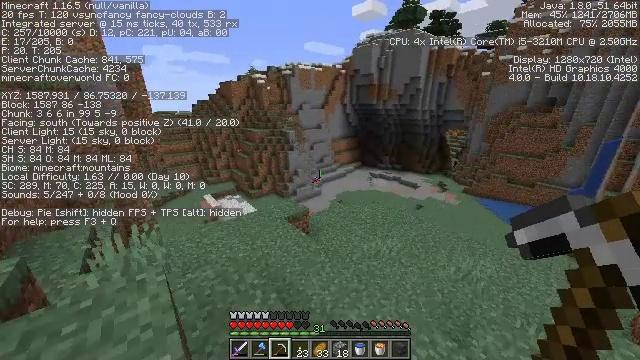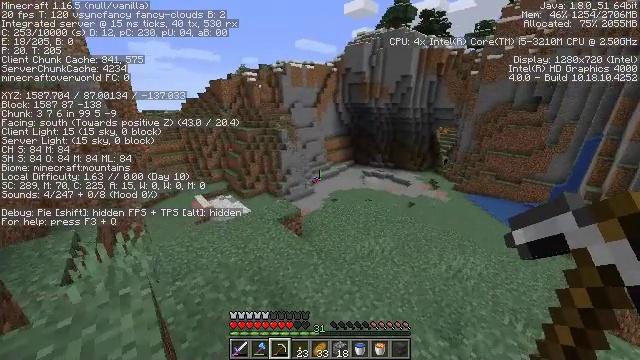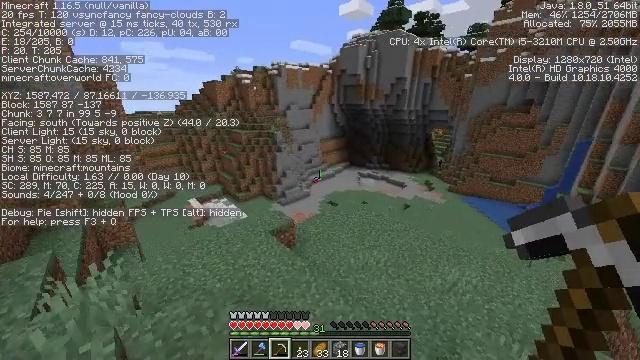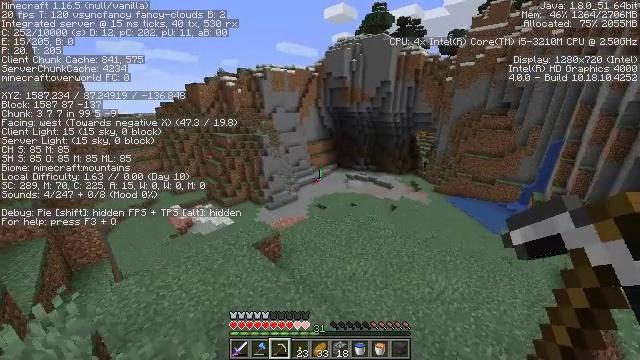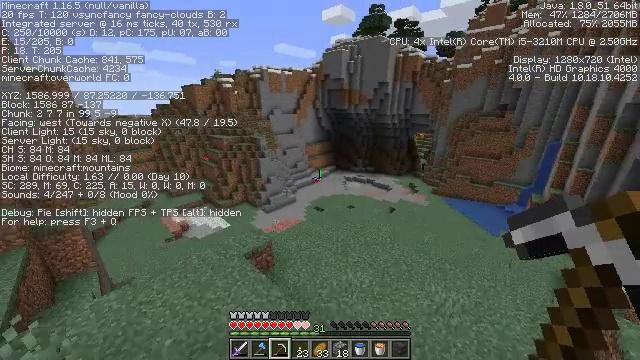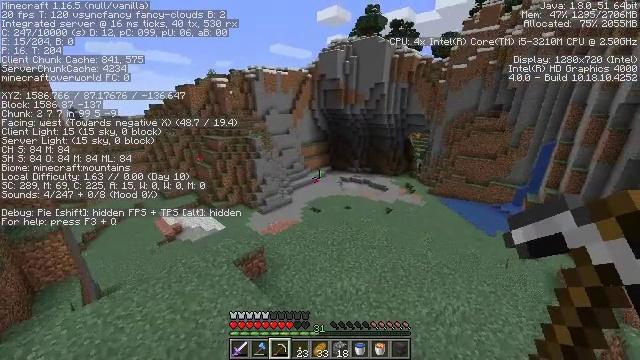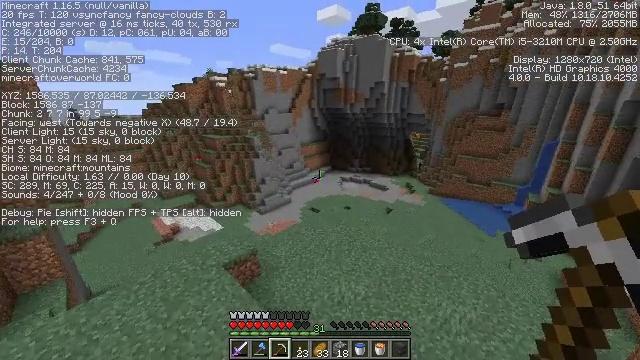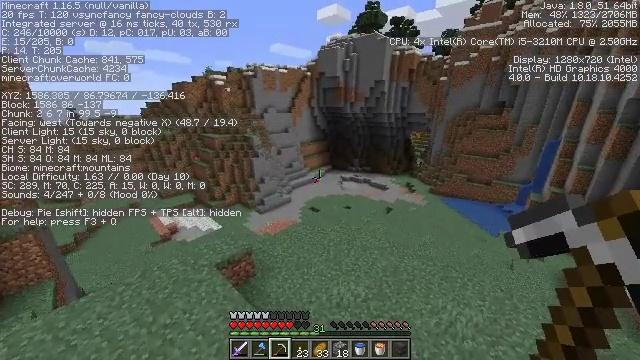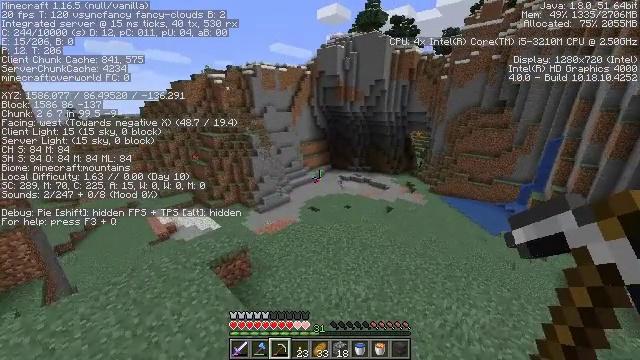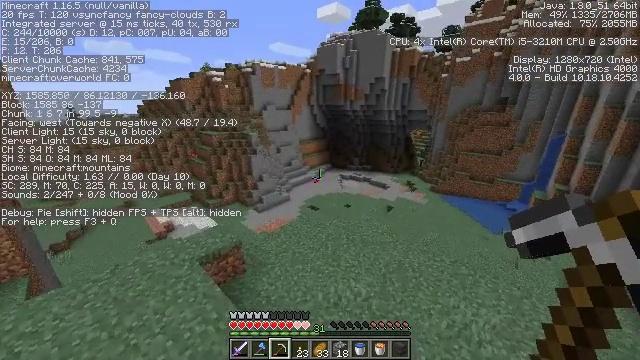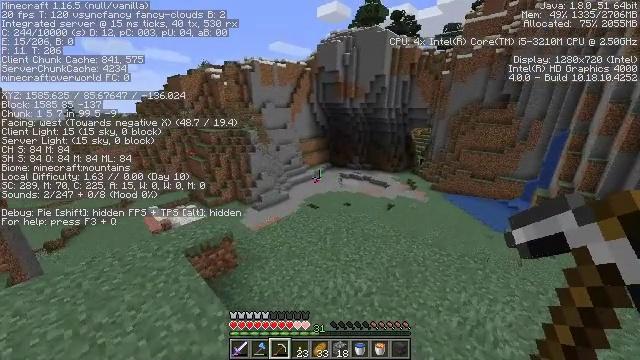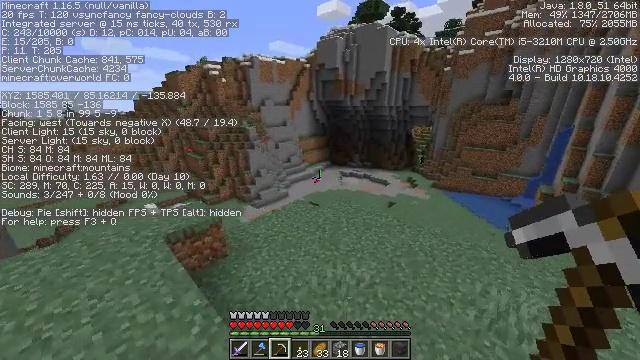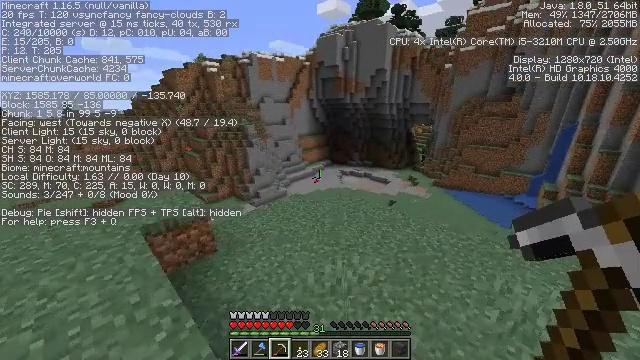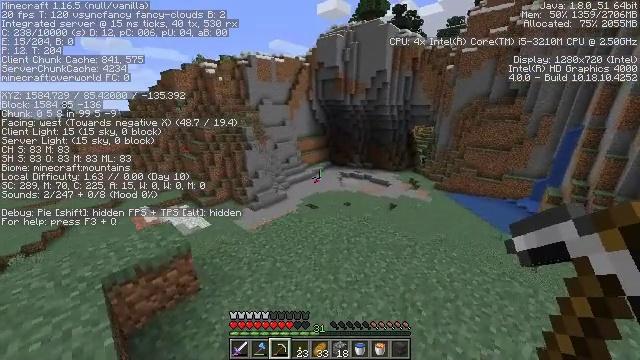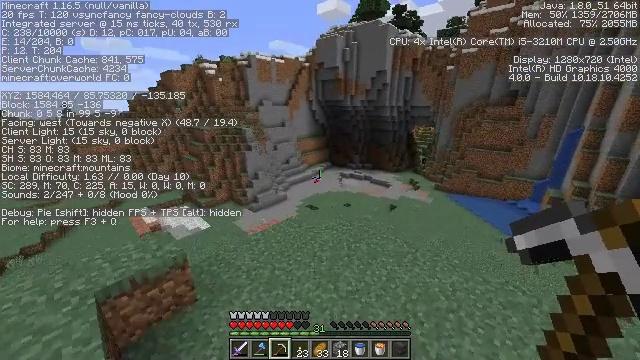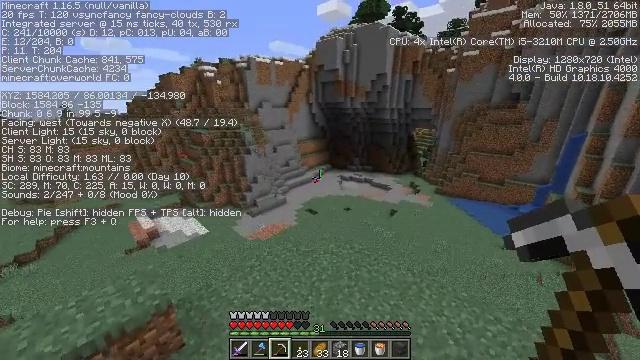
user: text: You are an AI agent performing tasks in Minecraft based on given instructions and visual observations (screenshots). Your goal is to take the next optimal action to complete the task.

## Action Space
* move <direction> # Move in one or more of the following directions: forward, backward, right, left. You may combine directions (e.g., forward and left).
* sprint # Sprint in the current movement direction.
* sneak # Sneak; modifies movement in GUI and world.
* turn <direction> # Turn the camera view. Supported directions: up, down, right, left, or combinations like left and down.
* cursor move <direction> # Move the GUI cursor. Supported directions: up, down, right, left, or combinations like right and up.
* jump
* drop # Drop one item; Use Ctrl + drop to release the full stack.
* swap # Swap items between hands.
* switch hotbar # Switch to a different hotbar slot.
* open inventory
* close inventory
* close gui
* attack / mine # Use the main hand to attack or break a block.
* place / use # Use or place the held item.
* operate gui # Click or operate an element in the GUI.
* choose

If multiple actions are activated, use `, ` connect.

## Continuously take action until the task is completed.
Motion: motion action
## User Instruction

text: Break the grass block.
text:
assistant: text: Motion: move forward and move right, sprint, turn right, jump
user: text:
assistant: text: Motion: move forward and move right, sprint, turn right, jump
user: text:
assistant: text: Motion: move forward and move right, sprint, turn right, jump
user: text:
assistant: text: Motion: move forward, sprint, jump
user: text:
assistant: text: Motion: move forward, sprint, jump
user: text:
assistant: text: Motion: move forward, sprint, jump
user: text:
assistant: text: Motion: move forward, sprint, jump
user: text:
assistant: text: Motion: move forward, sprint, jump
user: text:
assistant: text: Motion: move forward, sprint, jump
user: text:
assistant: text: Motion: move forward, sprint, jump
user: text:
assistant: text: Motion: move forward, sprint, jump
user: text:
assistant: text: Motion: move forward, sprint, jump
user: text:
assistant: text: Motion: move forward, sprint, jump
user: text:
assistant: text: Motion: move forward, sprint, jump
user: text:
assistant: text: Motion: move forward, sprint, jump
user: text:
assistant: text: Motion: move forward, sprint, turn down, jump
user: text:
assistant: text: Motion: move forward, sprint, turn left and down, jump
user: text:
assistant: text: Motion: move forward, sprint, turn left and down, jump
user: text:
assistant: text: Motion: move forward, sprint, turn down, jump
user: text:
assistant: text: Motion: move forward, sprint, jump
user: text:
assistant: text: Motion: move forward, sprint, jump
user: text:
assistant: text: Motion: move forward, sprint, jump
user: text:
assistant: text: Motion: move forward, sprint, jump
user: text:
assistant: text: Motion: move forward, sprint, jump
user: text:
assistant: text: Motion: move forward, sprint, turn right and down, jump
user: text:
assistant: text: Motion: move forward, sprint, turn right and down, jump
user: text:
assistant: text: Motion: move forward, sprint, turn right and down, jump
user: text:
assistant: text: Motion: move forward, sprint, turn right and down, jump
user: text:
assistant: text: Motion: move forward and move right, sprint, turn right and down, jump
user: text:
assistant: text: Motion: move forward and move right, sprint, jump